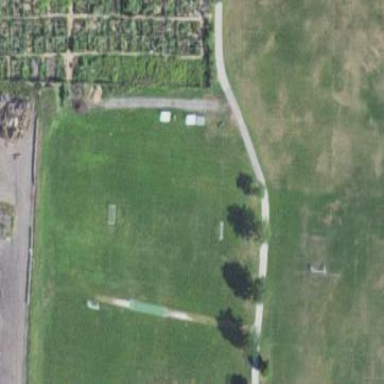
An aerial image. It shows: Soccer pitch for leisureland activities.